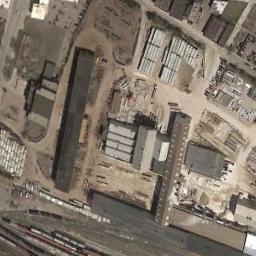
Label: industrial_area